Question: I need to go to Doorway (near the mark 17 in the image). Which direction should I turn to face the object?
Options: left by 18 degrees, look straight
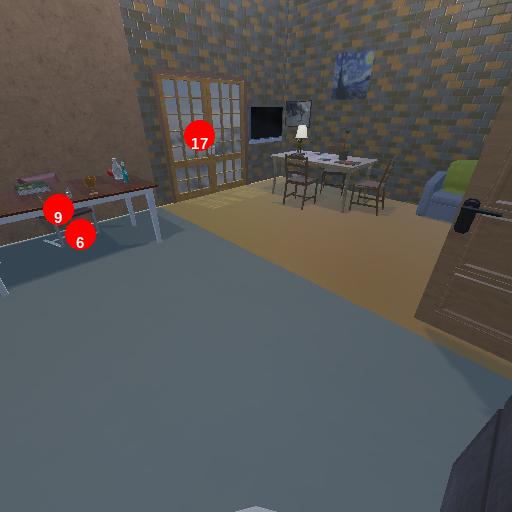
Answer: left by 18 degrees